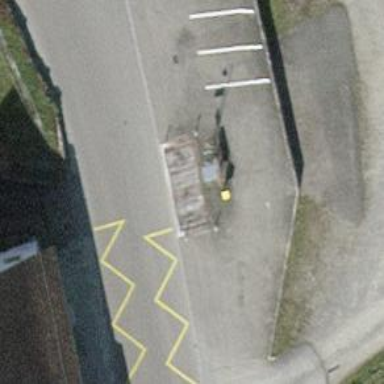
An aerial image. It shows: Weighbridge facility.